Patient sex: F
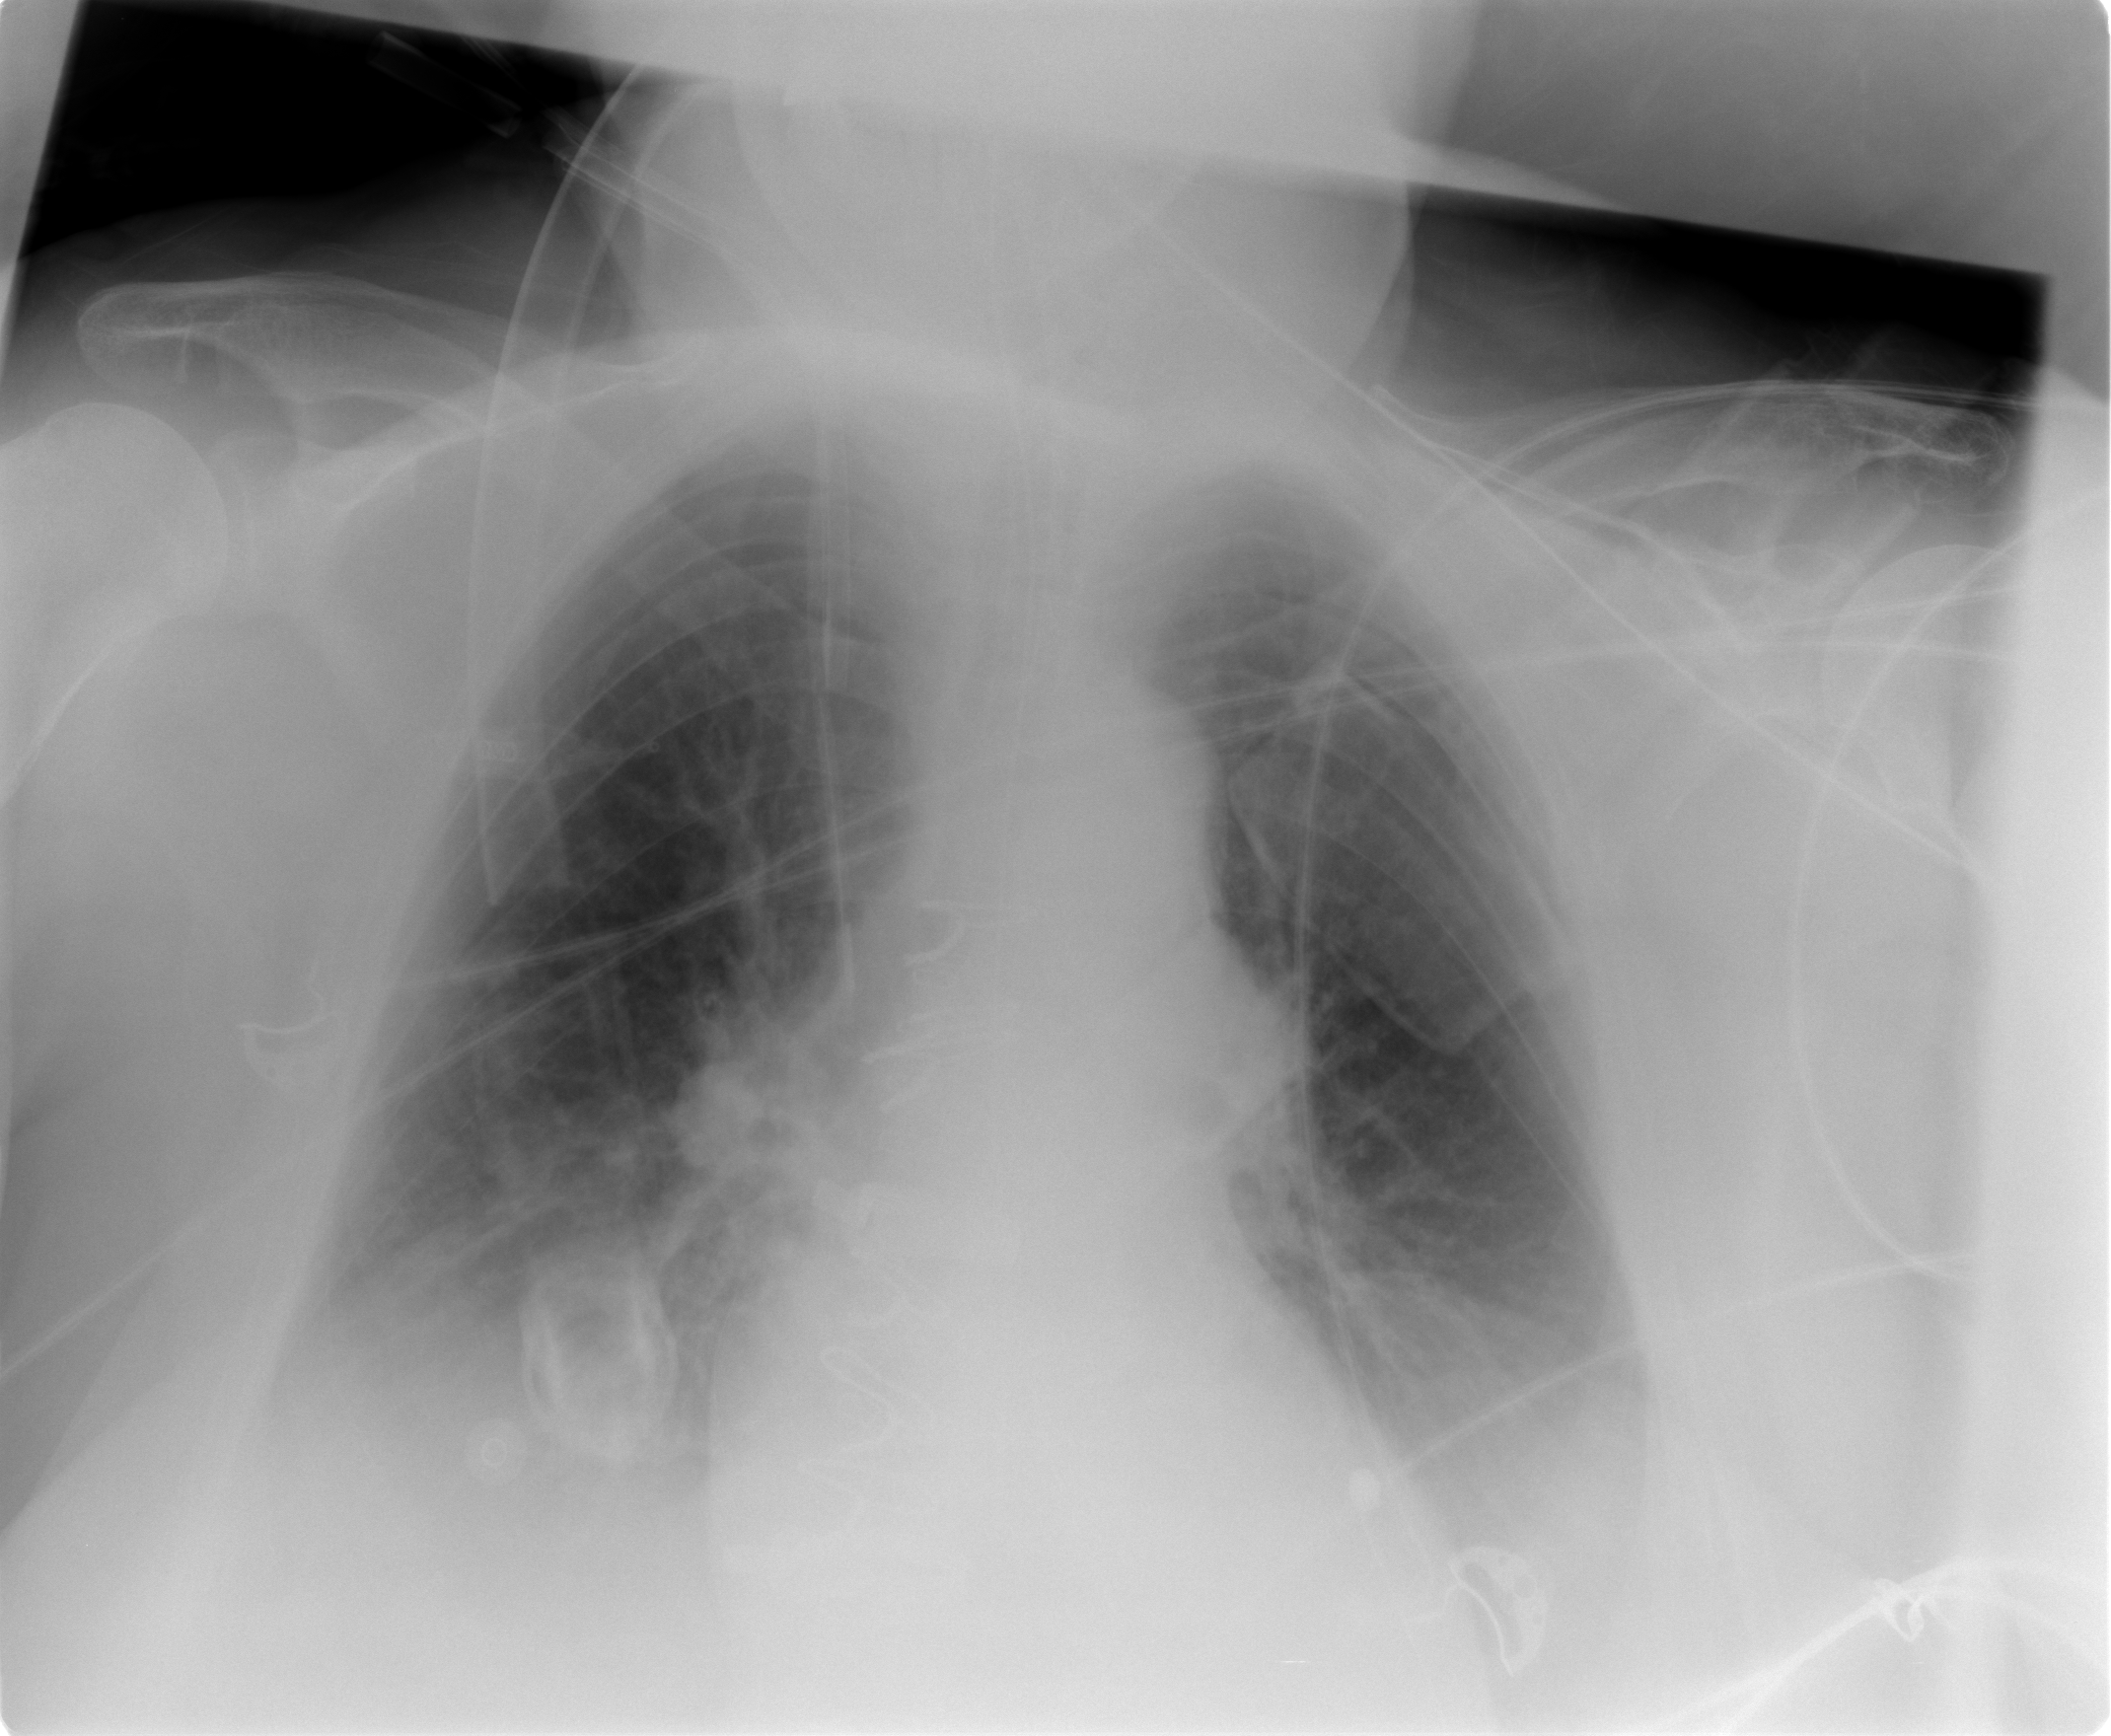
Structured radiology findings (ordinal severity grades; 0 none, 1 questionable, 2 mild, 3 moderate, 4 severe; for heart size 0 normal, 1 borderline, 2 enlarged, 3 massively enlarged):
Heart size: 0
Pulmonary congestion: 1
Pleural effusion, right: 1
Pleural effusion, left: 1
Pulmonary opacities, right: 0
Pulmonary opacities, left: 0
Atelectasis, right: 2
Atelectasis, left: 2